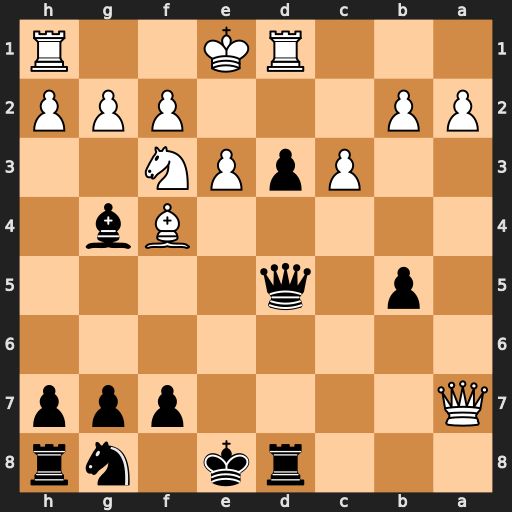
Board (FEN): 3rk1nr/Q4ppp/8/1p1q4/5Bb1/2PpPN2/PP3PPP/3RK2R
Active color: b
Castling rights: Kk
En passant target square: -
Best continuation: Bxf3 gxf3 d2+ Rxd2 Qxd2+